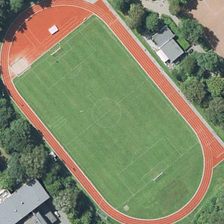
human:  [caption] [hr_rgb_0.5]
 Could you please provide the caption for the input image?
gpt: some green trees and several buildings are around a playground .

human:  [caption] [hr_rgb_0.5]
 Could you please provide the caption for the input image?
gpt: some green trees and several buildings are around a playground .

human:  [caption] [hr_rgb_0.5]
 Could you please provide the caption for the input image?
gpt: some green trees and several buildings are around a playground .

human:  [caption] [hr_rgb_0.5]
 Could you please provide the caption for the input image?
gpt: some green trees and several buildings are around a playground .

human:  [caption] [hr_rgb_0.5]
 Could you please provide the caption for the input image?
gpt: some green trees and several buildings are around a playground .